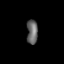
Tissue: lung
Cell type: Smooth muscle cells
Senescence score: 0.1873
Nuclear area (px): 261
Mean DAPI intensity: 102.199